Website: macys
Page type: billing-address
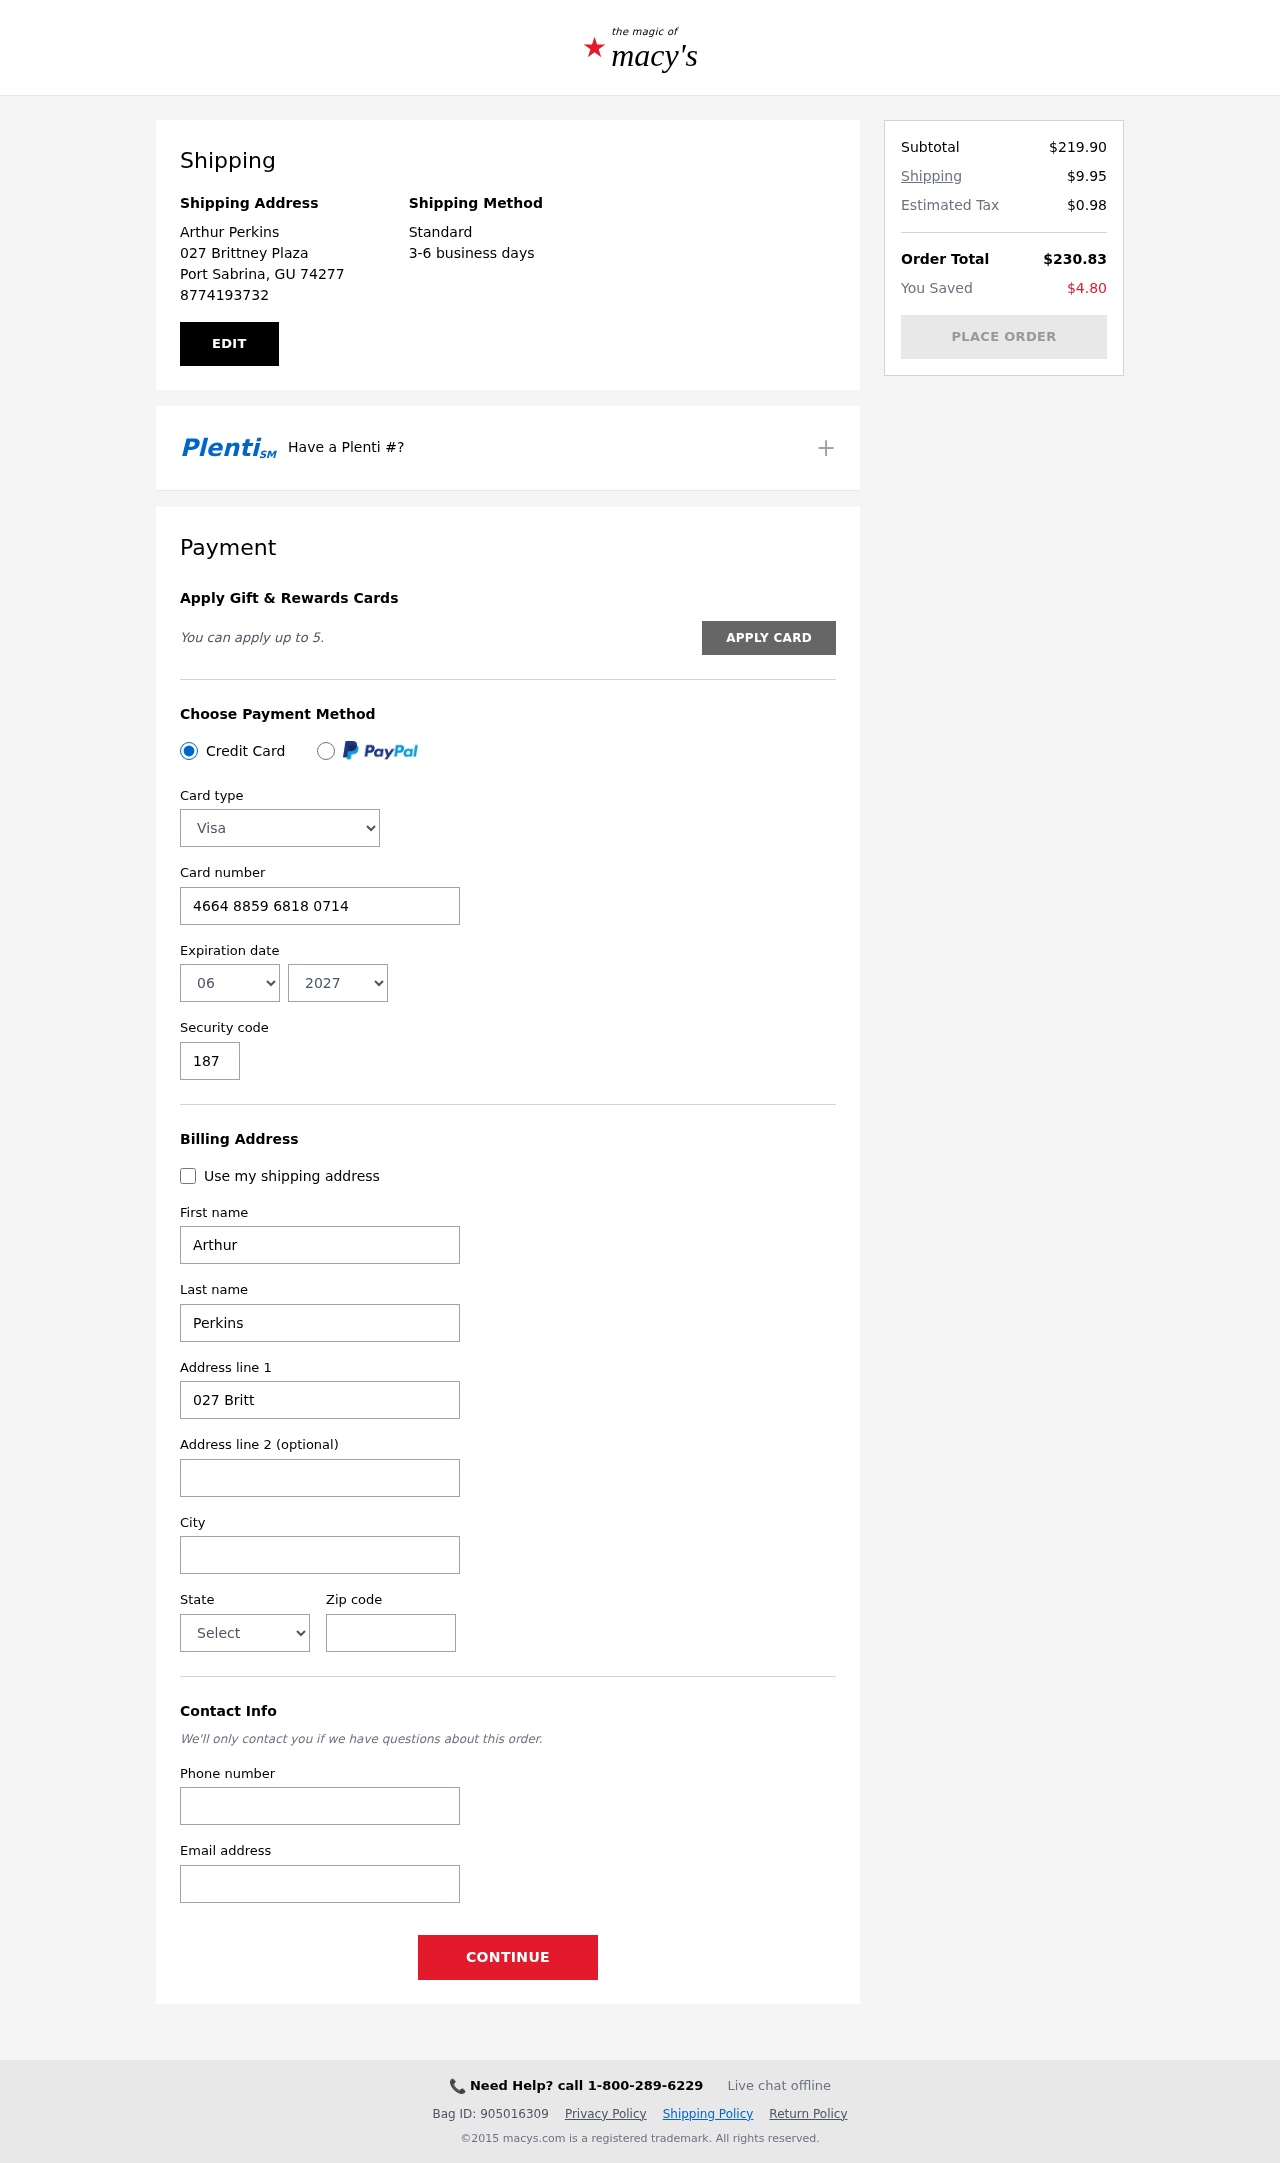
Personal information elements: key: PII_CARD_CVV
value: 187
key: PII_CARD_EXPIRY_MONTH
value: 06
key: PII_CARD_EXPIRY_YEAR
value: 27
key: PII_CARD_NUMBER
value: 4664 8859 6818 0714
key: PII_CARD_TYPE
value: Visa
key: PII_CITY
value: Port Sabrina
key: PII_CITY_STATE_ZIP
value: Port Sabrina, GU 74277
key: PII_EMAIL
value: arthur.perkins@hotmail.com
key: PII_FIRSTNAME
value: Arthur
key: PII_FULLNAME
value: Arthur Perkins
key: PII_LASTNAME
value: Perkins
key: PII_PHONE
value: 8774193732
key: PII_POSTCODE
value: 74277
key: PII_STATE
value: GU
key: PII_STREET
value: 027 Brittney Plaza
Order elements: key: ORDER_SUBTOTAL
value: $219.90
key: ORDER_SHIPPING_COST
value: $9.95
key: ORDER_TAX
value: $0.98
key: ORDER_TOTAL
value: $230.83
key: ORDER_SAVINGS
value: $4.80